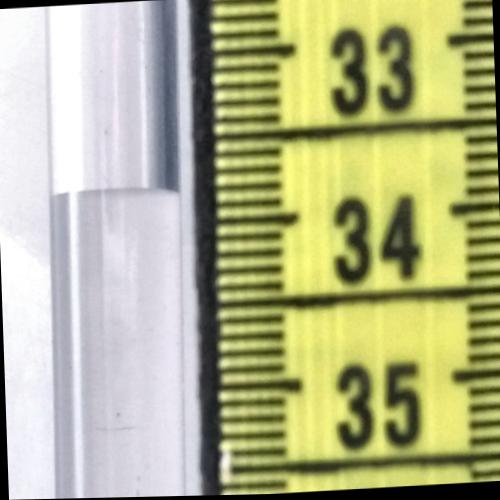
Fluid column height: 33.8 cm